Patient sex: M
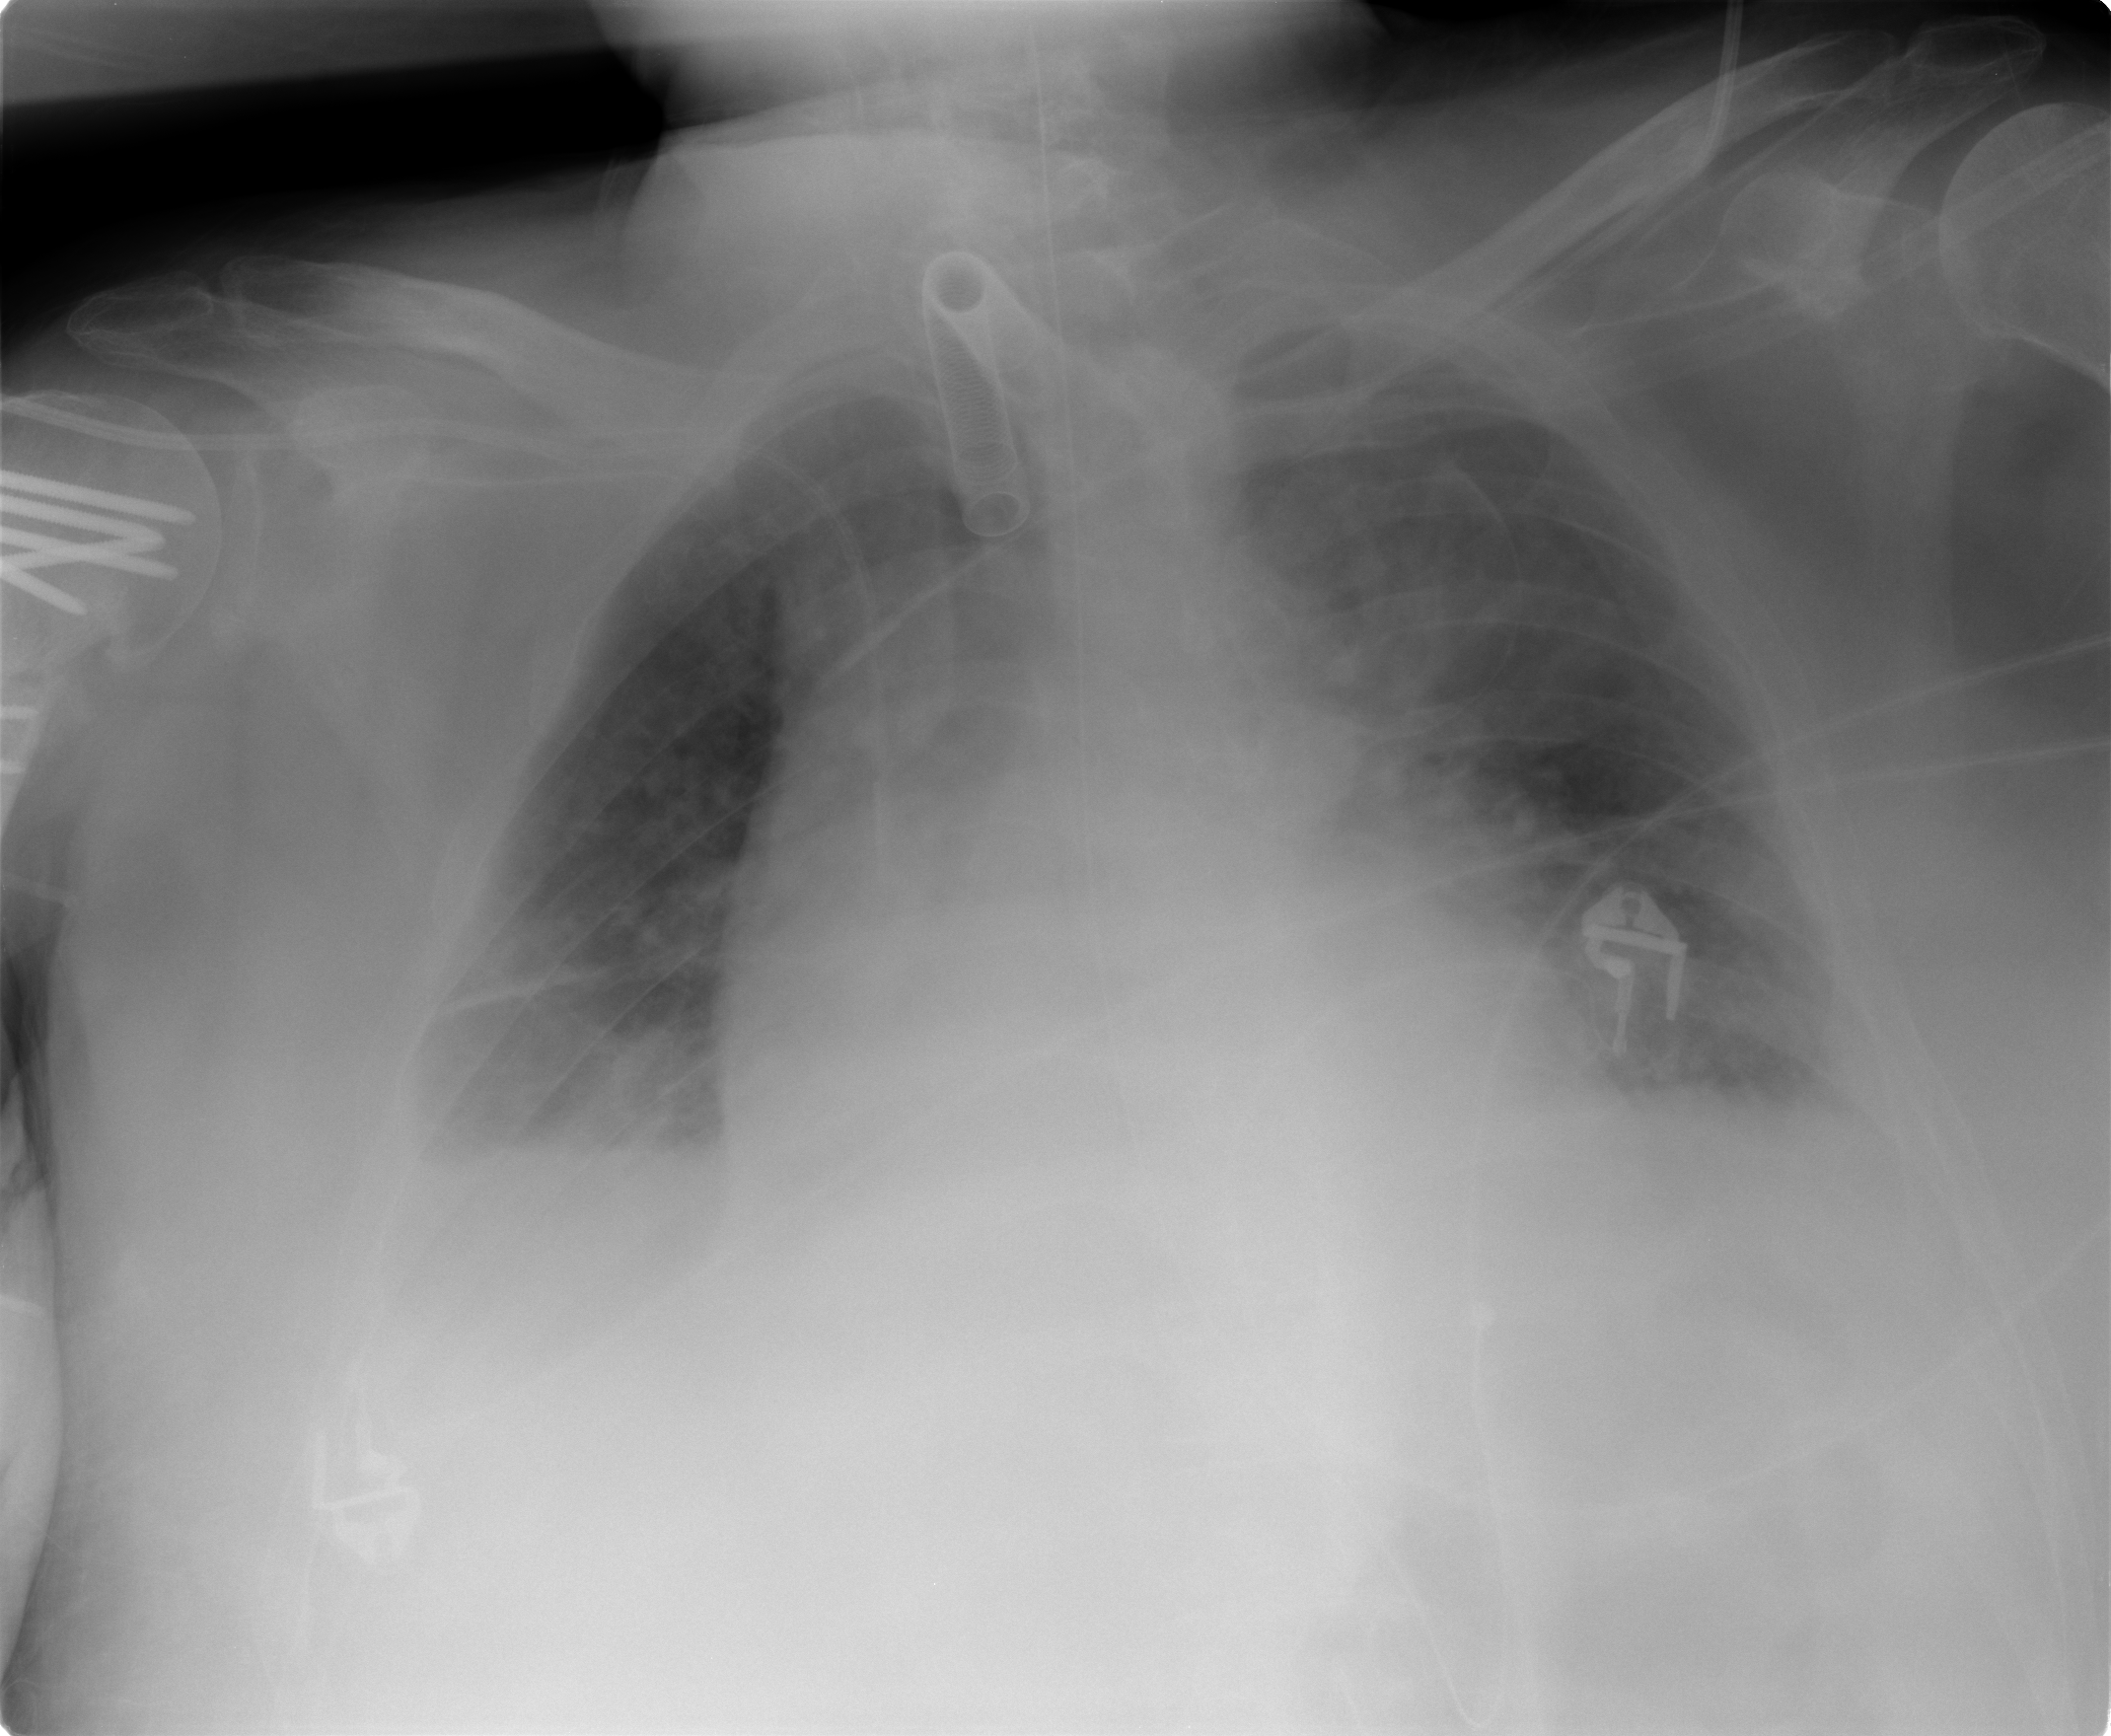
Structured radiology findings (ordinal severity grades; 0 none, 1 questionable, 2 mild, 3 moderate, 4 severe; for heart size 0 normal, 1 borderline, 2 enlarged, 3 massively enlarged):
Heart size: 1
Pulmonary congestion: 1
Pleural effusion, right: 2
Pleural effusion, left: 2
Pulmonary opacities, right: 1
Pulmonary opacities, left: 0
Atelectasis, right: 2
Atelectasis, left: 2